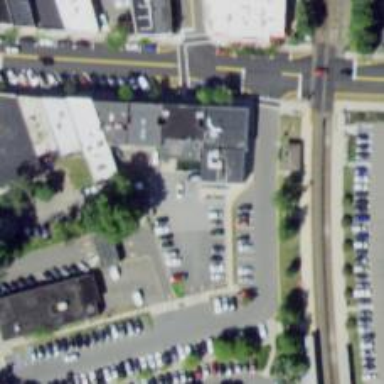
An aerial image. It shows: Parking space is available.